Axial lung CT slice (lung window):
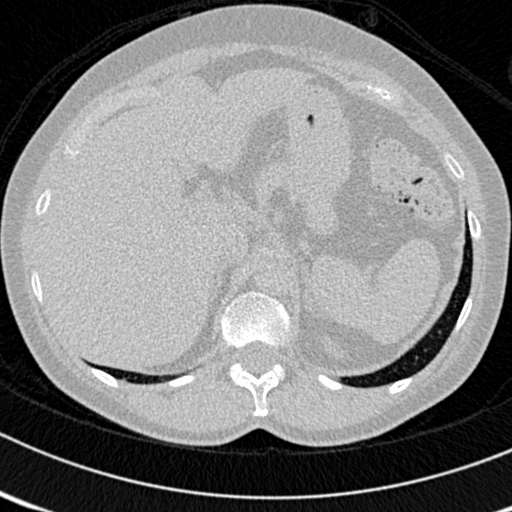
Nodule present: no